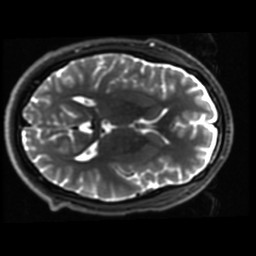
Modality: T2w
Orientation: axial
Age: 22
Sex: male
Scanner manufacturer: ge
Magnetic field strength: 3 T
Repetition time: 8.947 s
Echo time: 0.09798 s